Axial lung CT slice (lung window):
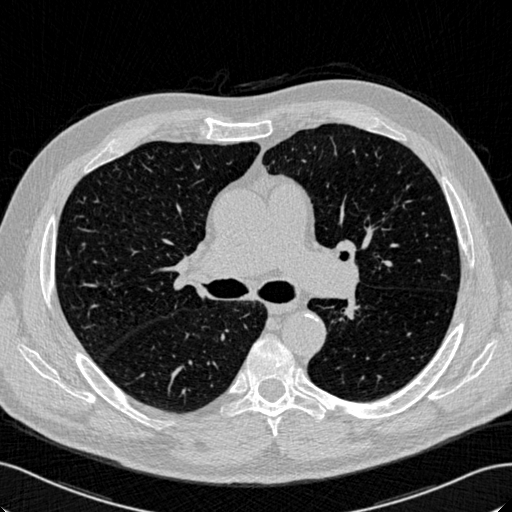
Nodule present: no